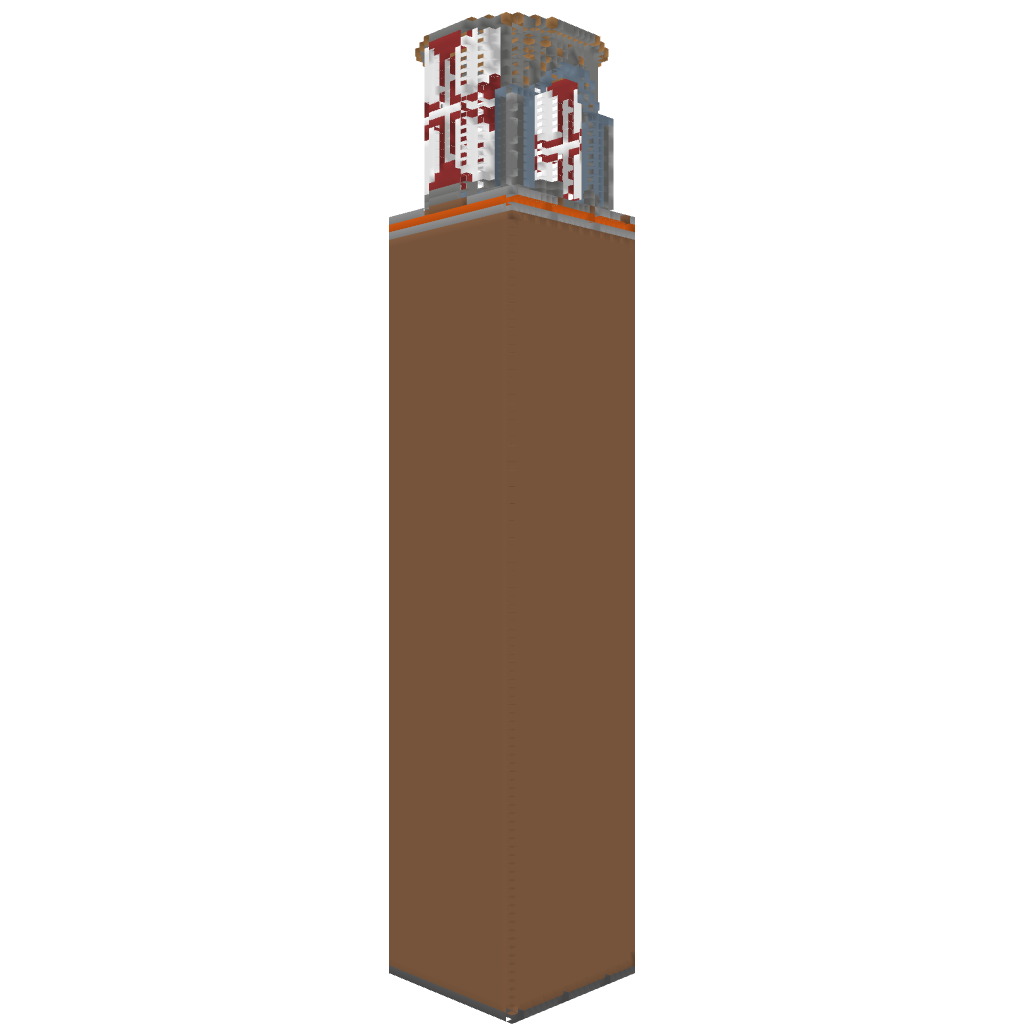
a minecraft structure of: Little Spawn